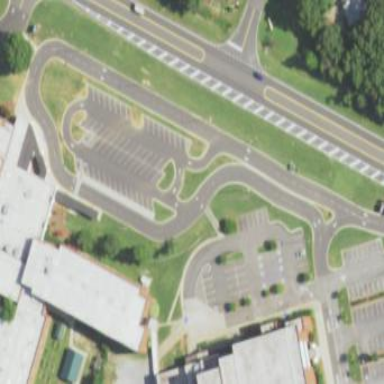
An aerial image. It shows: Parking area with asphalt surface.